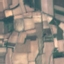
Land use / land cover: PermanentCrop